Field crop: tomato
Growth stage: 1
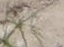
Species: cyperus